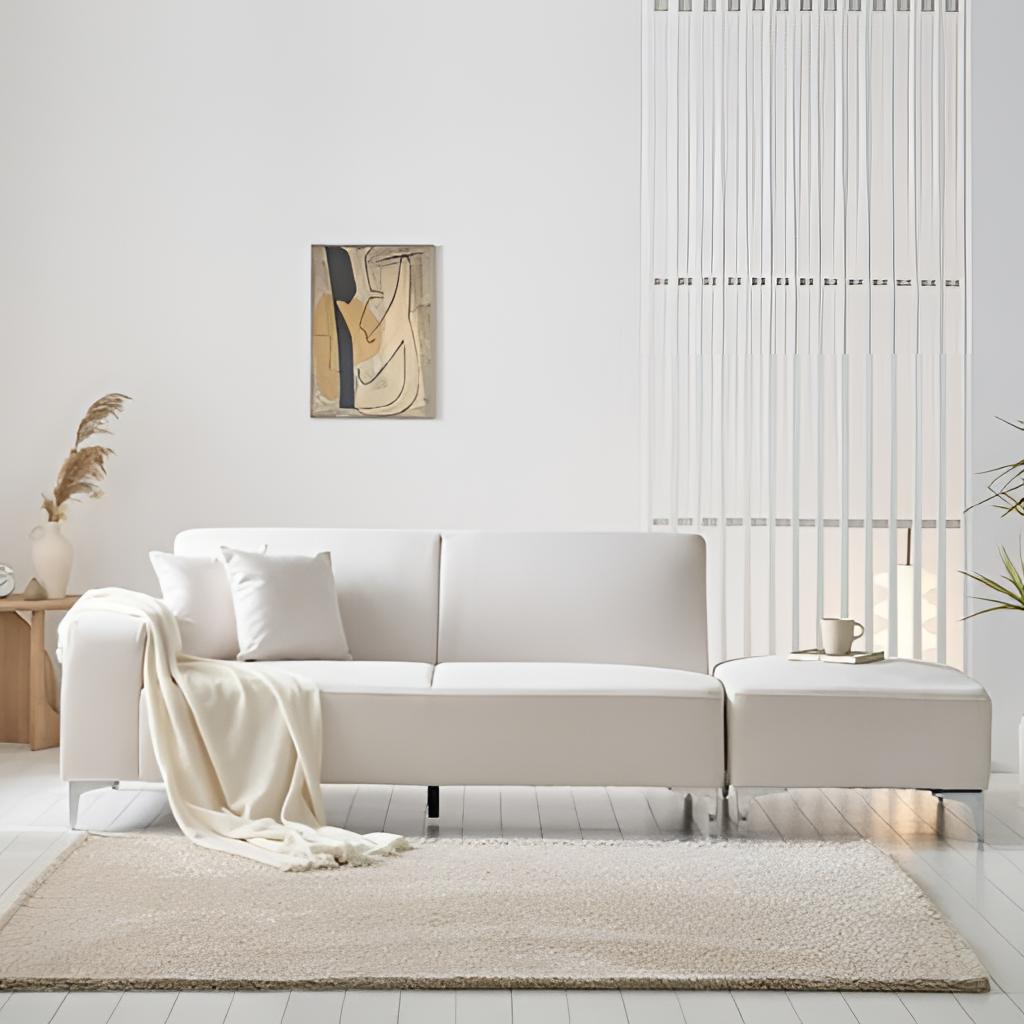
leather sectional sofa, living room, paint wallpaper, with solid pattern, modern, beige wood flooring, with plank pattern